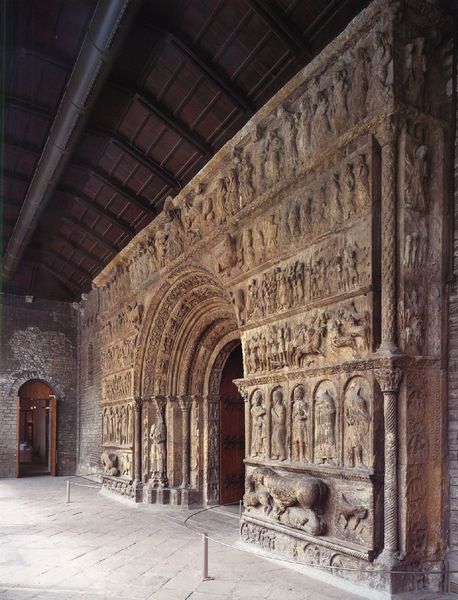
Titel: Kloster Santa María de Ripoll nördlich von Vich
Standort: Ripoll (EU - E)
Schlagwörter: wolf, menschen, holz, marmor, säule, säulen, tür, dach, hund, tier, tiere, alt, wand, architektur, stein, kirche, decke, skulptur, statue, relief, bogen, mauer, pilaster, figuren, verzierung, tiefe, tor, fussboden, eingang, gang, offen, dom, fliesen, reihen, fries, portal, skulpturen, statuen, archivolten, romanik, löwe, geöffnet, bau, ädikula, steinwand, karolingisch, fliesne, löwe+